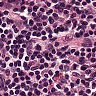
Metastatic tissue present: no